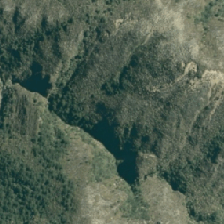
Land cover: indigenous_forest